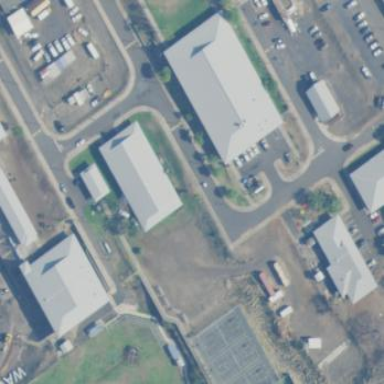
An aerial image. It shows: School building.